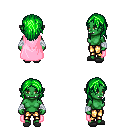
a pixel art fantasy rpg character, female body template, orc, green skin, pink cape, gold greaves, green long hairstyle, white cloth bandages, gray slippers, four views (front, back, left, right), 2x2 character sprite sheet, small pixel art, hard edges, no anti-aliasing